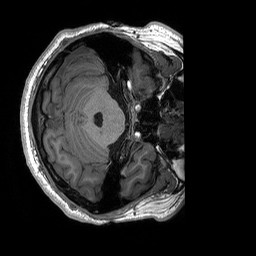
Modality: T1w
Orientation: axial
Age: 19
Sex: male
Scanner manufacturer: siemens
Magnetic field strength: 3 T
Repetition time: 2.53 s
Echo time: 0.00227 s